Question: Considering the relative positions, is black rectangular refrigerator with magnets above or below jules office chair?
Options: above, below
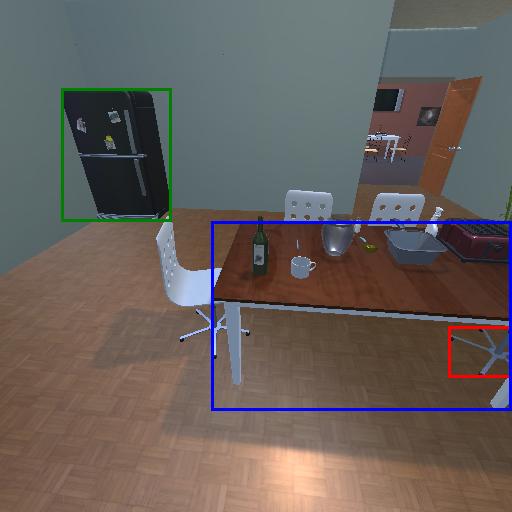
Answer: above